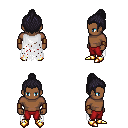
a pixel art fantasy rpg character, male body template, human, dark skin, white tattered cape, red pants, raven short topknot hairstyle, leather bracers, gold boots, four views (front, back, left, right), 2x2 character sprite sheet, small pixel art, hard edges, no anti-aliasing